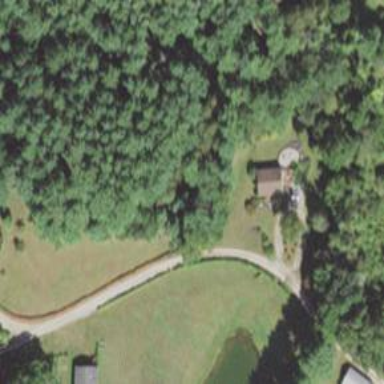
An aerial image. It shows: Residential driveway.